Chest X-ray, AP view. Patient: 47 years old, sex F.
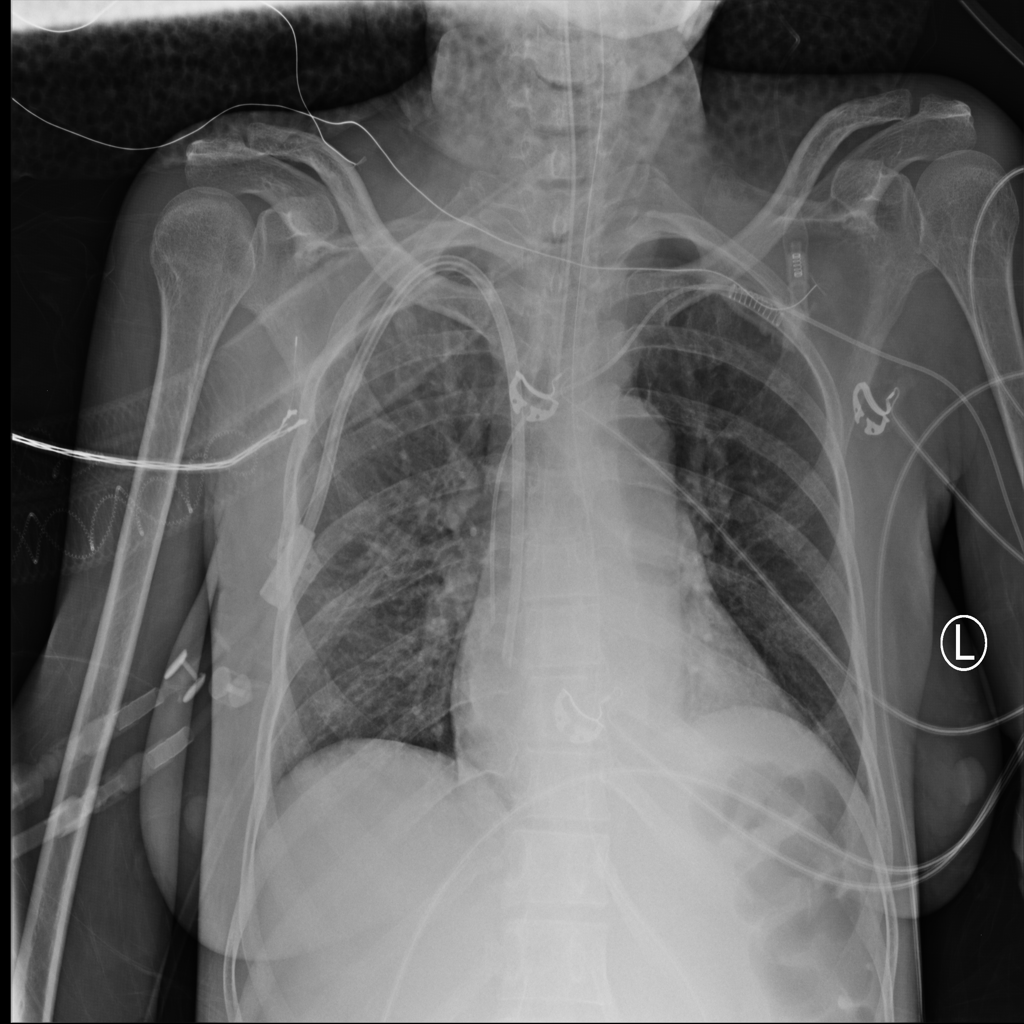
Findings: No Finding